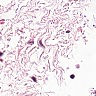
Metastatic tissue present: no